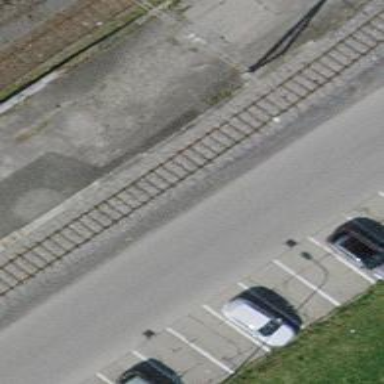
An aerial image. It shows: Railway yard with one track. The railway is electrified with contact line.